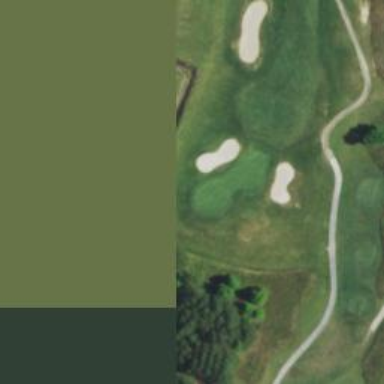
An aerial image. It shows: View of golf hole.